Aerial crown-view tile of a tropical tree (Barro Colorado Island, Panama), acquired 20250124:
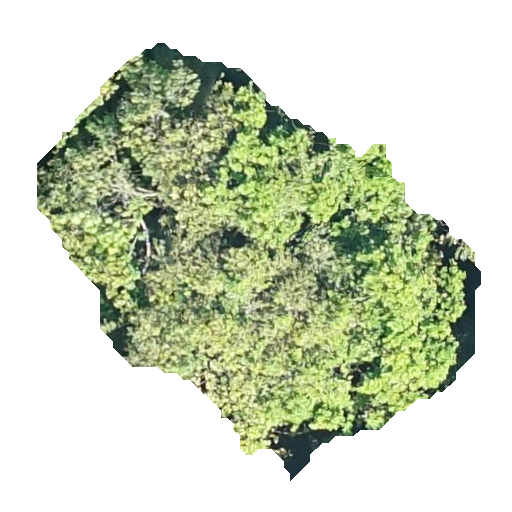
Species: Anacardium excelsum
GBIF accepted scientific name: Anacardium excelsum
Crown area: 169.437 m²